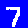
Digit: 7